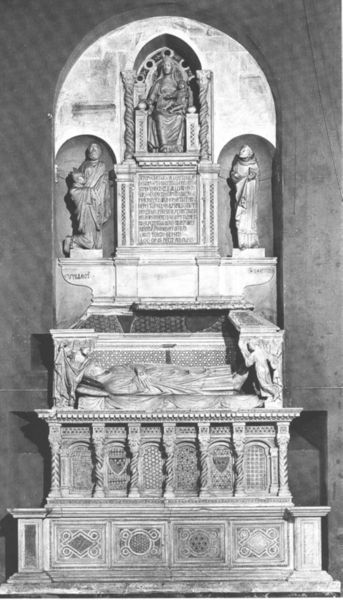
Titel: Grabdenkmal des Kardinals Guillaume de Braye
Künstler: Arnolfo di Cambio
Standort: Orvieto, S. Domenico (EU - I - Umbrien)
Schlagwörter: gott, weiß, sitzen, marmor, schwarz, säulen, ornament, wand, falten, leiche, sockel, stehen, stein, tot, toter, vorhang, kirche, figur, gewand, kind, engel, skulptur, relief, schrift, liegen, bogen, figuren, bischof, könig, tafel, inschrift, ornamente, foto, fotografie, mosaik, altar, intarsien, sarg, statuen, grab, jesus, heiliger, heilige, maria, madonna, aufgebahrt, schrein, grabmal, wandnische, bildhauer, figut, sarkophag, tumba, stelen, bildhauerarbeit, epitaph, stifter, inkrustation, grabstein, heilie, altag, totenfigur